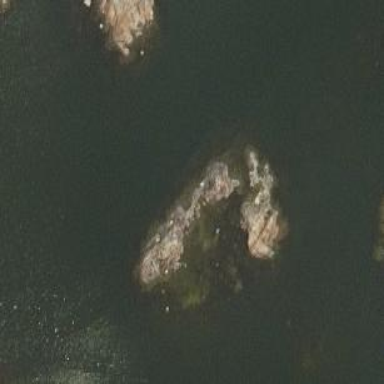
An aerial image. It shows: Islet along the natural coastline.